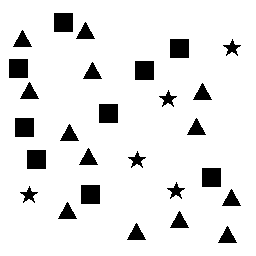
Squares: 9
Triangles: 13
Stars: 5
Total shapes: 27